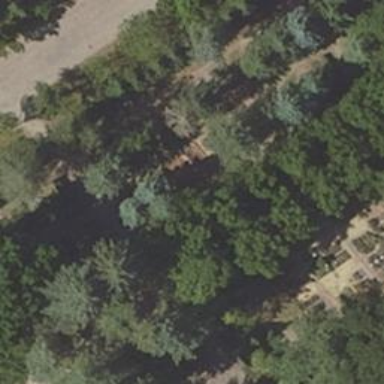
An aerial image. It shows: Grave yard.